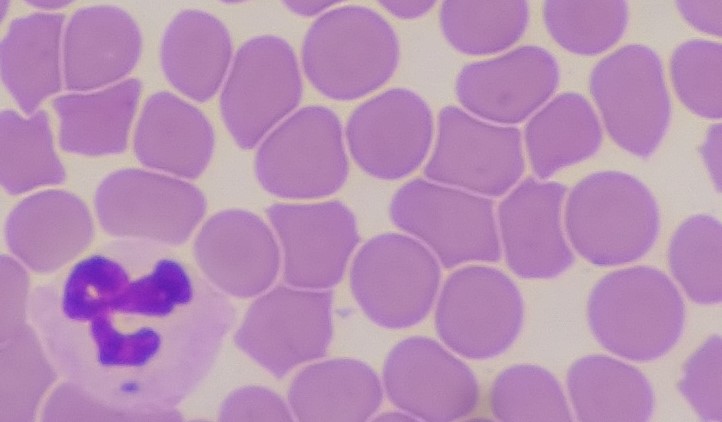
White blood cell type: Neutrophil